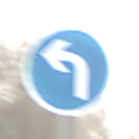
Verkehrszeichen: VorgeschriebeneFahrtrichtungLinks
Umgebung: Outdoor, Nature
Tageszeit: MorningAfternoon
Wetter: PartlyCloudy
Licht: Natural
Jahreszeit: Winter
Kontrast: MediumContrast